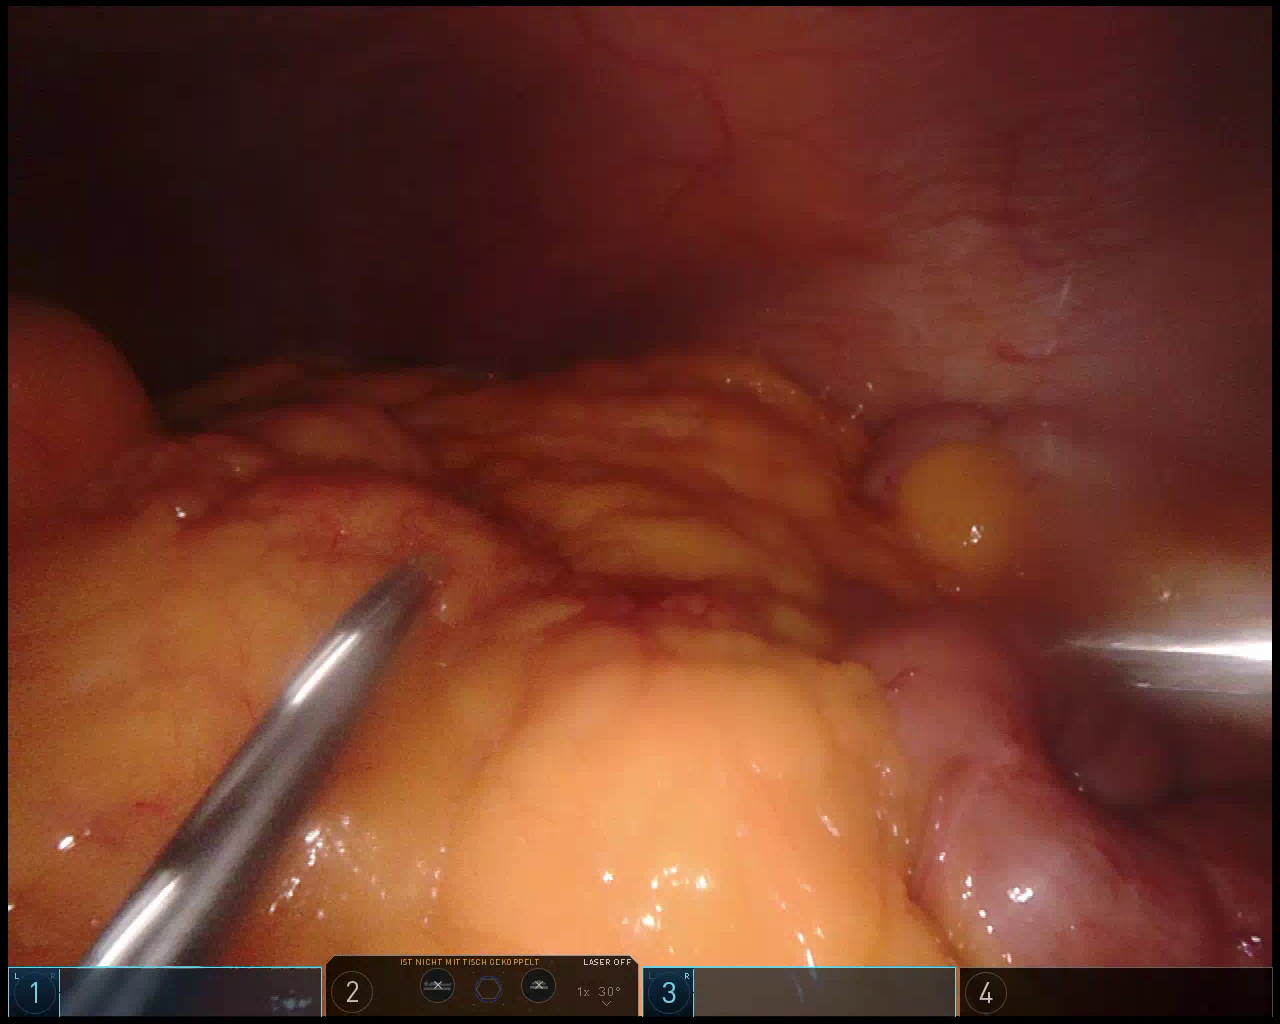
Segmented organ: small_intestine
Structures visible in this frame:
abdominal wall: yes
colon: yes
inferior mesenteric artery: no
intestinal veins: no
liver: no
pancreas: no
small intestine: yes
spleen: no
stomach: no
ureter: no
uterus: no
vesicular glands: no